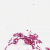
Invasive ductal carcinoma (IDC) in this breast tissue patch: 0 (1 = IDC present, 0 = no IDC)